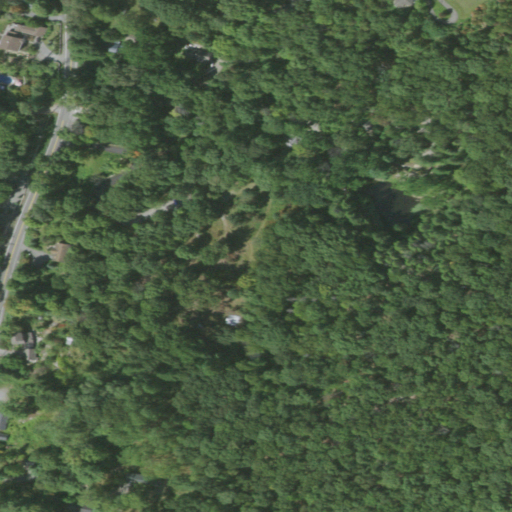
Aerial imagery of plain(s) in New York named Marys Meadow containing deciduous forest, open development, mixed forest, low intensity development, open water, and medium intensity development